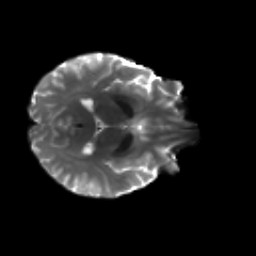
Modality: T2w
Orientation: axial
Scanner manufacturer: siemens
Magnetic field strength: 3 T
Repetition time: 4.16 s
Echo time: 0.0806 s